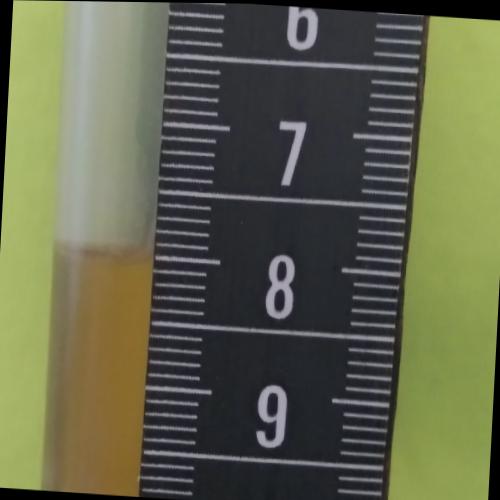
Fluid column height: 8.0 cm